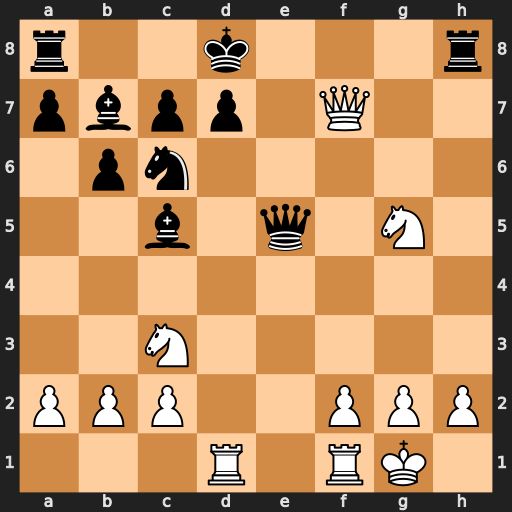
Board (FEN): r2k3r/pbpp1Q2/1pn5/2b1q1N1/8/2N5/PPP2PPP/3R1RK1
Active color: w
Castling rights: -
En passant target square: -
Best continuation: Qxd7#